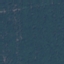
Land use / land cover class: Forest